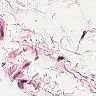
Metastatic tissue present: no